Question:
I am using auto-complete + jedi in python mode
And i am wandering how to change the color of the second column in the popup menu?
the yellow one: "function:posix.closerange"
also what't yellow popup window on the right side called? And how to change its color?
i found these confing, but they are not what i want
'''
(set-face-background 'ac-candidate-face "white")
(set-face-foreground 'ac-candidate-face "black")
;(set-face-underline 'ac-candidate-face "blue")
;(set-face-background 'ac-selection-face "cornflowerblue")
(set-face-foreground 'ac-completion-face "purple")
;(set-face-background 'ac-completion-face "green")
'''
Thanks!
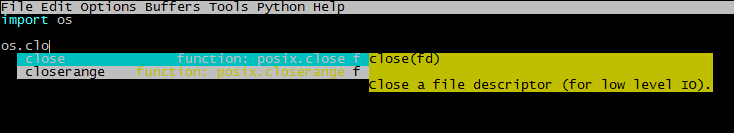
Answer: They are not auto-complete faces but "popup faces".
The first face you are looking for is 'popup-summary-face'
The second face (the one with the yellow background) you are looking to change is 'popup-tip-face'
Just do a 'M-x customize-face RET popup-summary-face,popup-tip-face' and you can play with them.